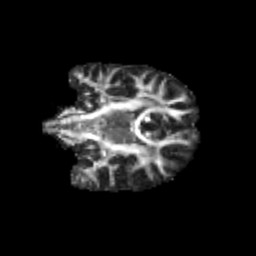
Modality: FA
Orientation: coronal
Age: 13
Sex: male
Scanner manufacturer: siemens
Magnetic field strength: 3 T
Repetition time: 3.8 s
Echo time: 0.07 s